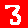
Digit: 3